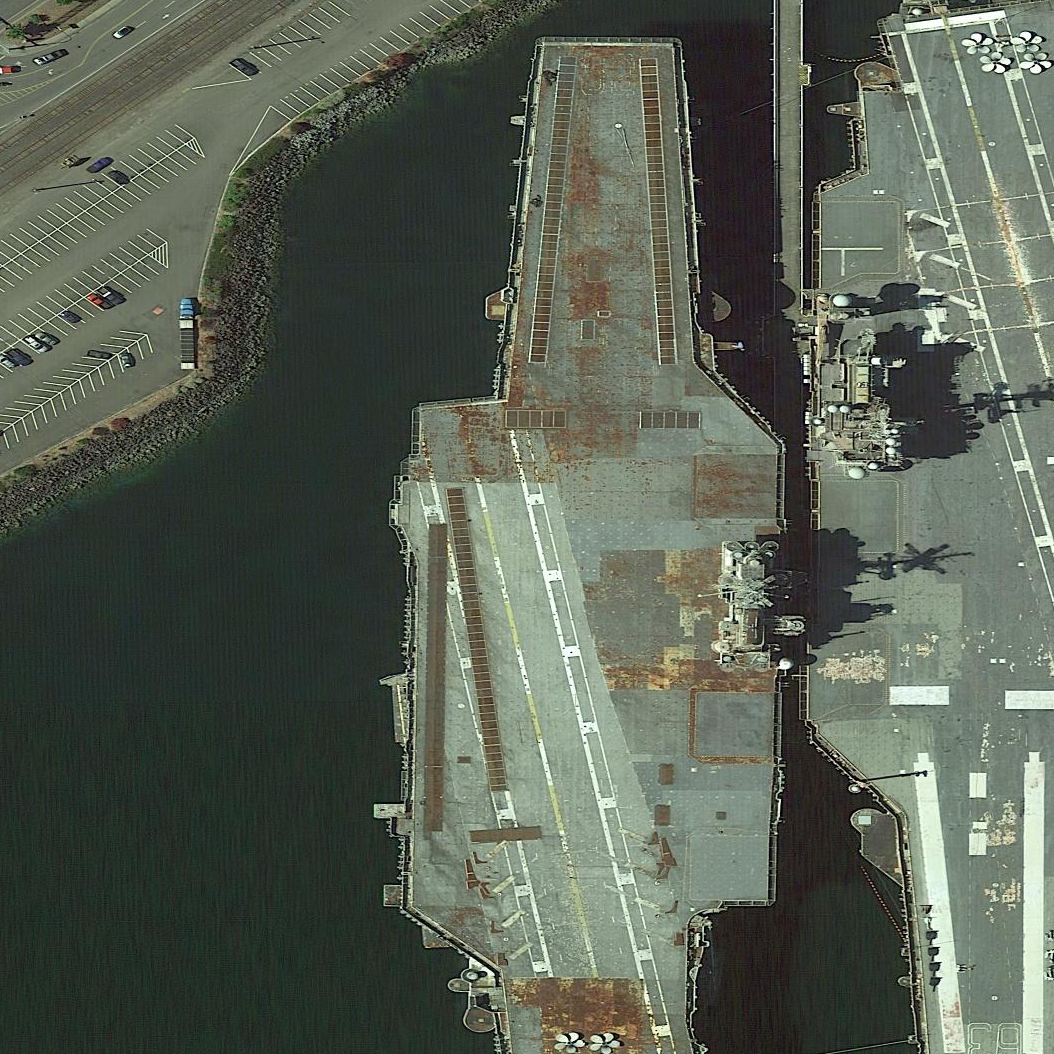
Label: aircraft_carrier